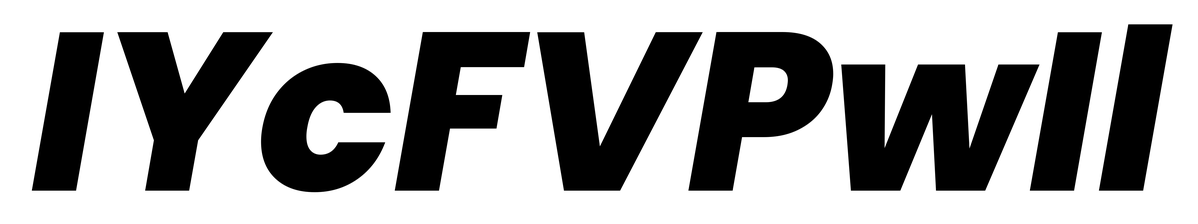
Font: Poppins-ExtraBoldItalic